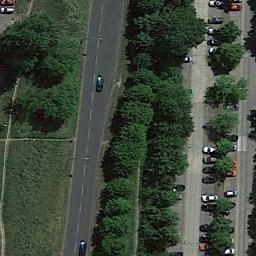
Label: freeway